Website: lowes
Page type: customer-info-address
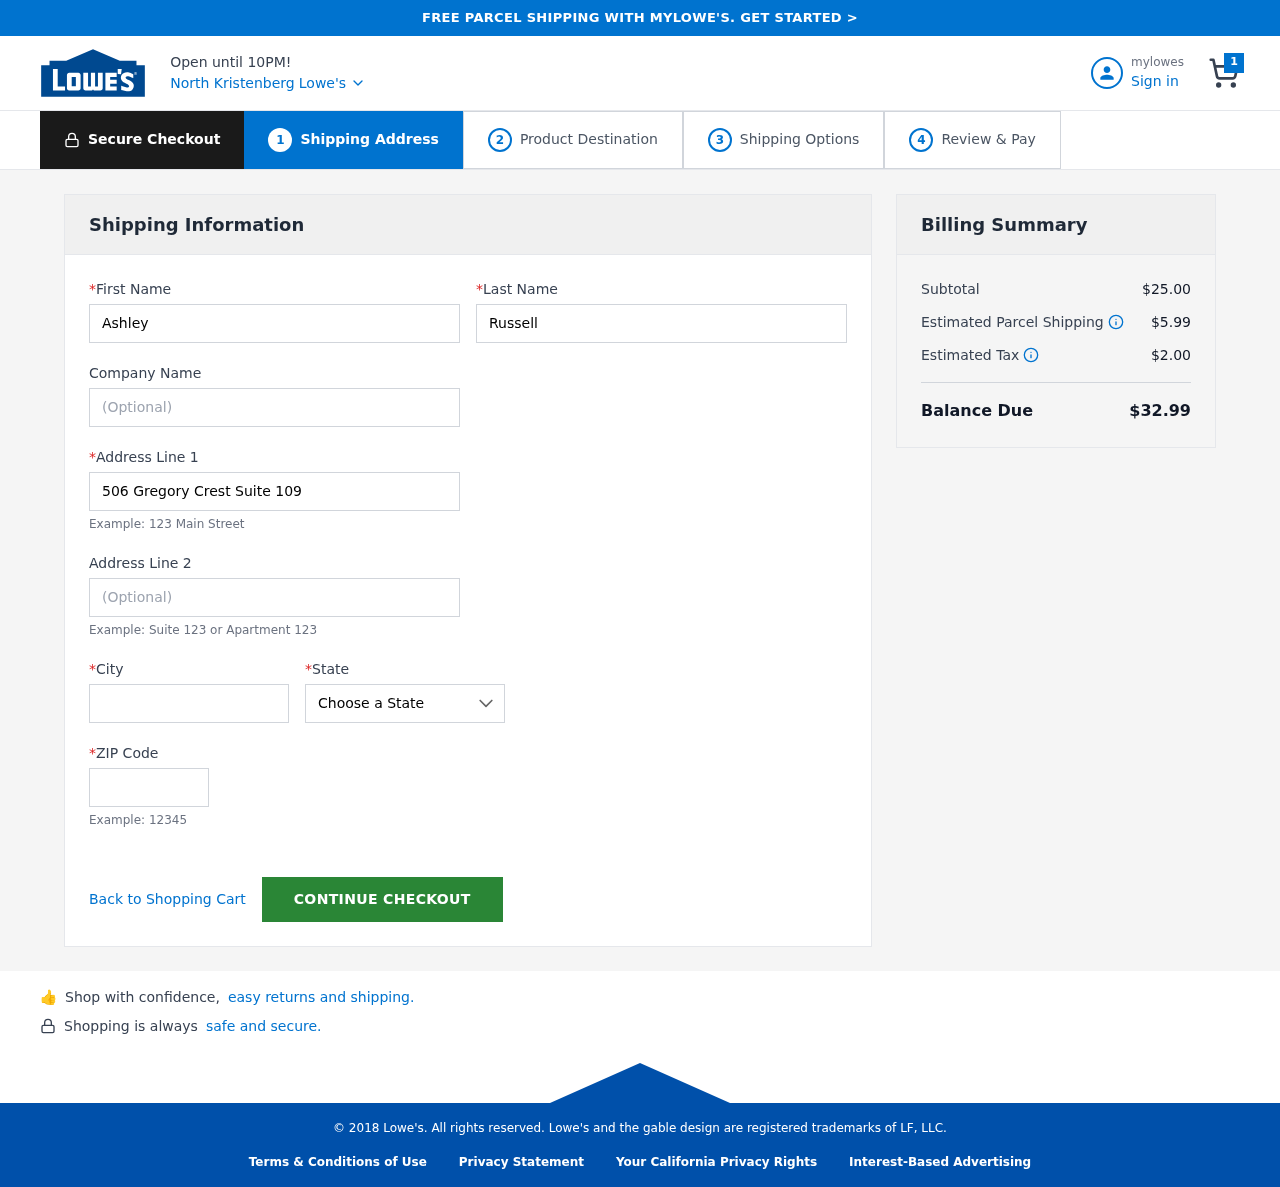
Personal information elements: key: PII_CITY
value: North Kristenberg
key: PII_FIRSTNAME
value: Ashley
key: PII_LASTNAME
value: Russell
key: PII_POSTCODE
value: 20983
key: PII_STATE
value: Hawaii
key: PII_STREET
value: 506 Gregory Crest Suite 109
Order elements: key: ORDER_NUM_ITEMS
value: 1
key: ORDER_SUBTOTAL
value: $25.00
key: ORDER_SHIPPING_COST
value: $5.99
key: ORDER_TAX
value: $2.00
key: ORDER_TOTAL
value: $32.99